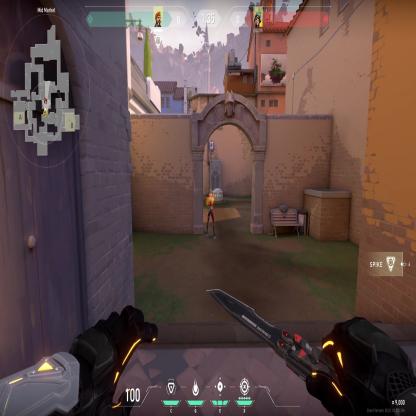
Label: enemy